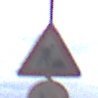
Verkehrszeichen: Arbeitsstelle
Zusatzzeichen unten: VorrangDesGegenverkehrs
Umgebung: Roofed, Urban
Tageszeit: MorningAfternoon
Wetter: PartlyCloudy
Licht: Natural
Jahreszeit: NotSpecified
Kontrast: MediumContrast